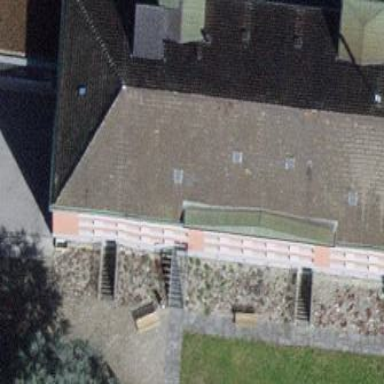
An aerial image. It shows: Building with tiled roof.